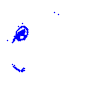
Particle: proton